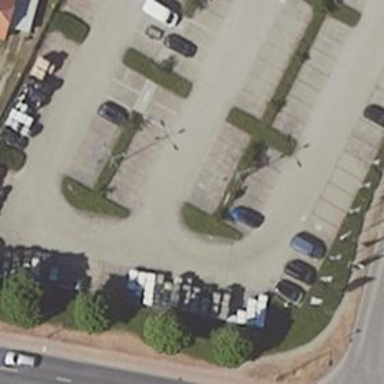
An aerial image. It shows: High mast lamp mount.